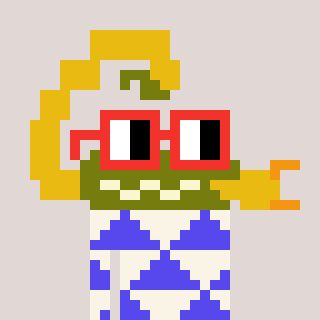
a pixel art character with square red glasses, a scorpion-shaped head and a computerblue-colored body on a warm background